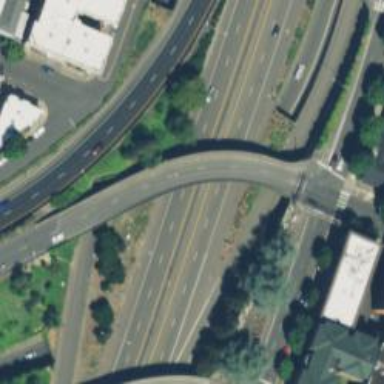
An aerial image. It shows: Stadium Freeway Interchange Connection #1 is connector on the motorway link.